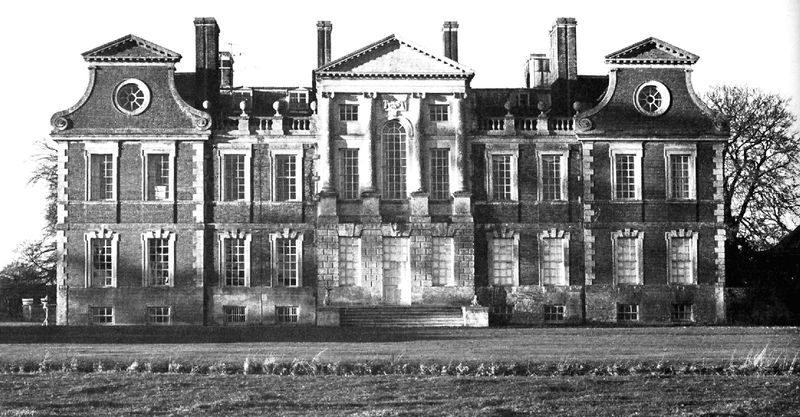
Titel: Norfolk, Raynham Hall, Ostfassade
Standort: (GB England Norfolk) (EU - GB - England - Norfolk)
Schlagwörter: baum, flügel, fenster, pfeiler, schwarz, straße, weiss, gebäude, gras, haus, rasen, schloss, rund, schornstein, giebel, schornsteine, sprossenfenster, rundbogen, stufen, foto, sprossen, schwarzweiss, voluten, herrschaftlich, frontansicht, geschosse, rustica, vermauert, sw